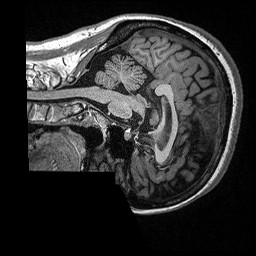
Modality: T1w
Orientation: sagittal
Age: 52
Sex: female
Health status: healthy
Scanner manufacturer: siemens
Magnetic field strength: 3 T
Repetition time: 2.3 s
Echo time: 0.00298 s